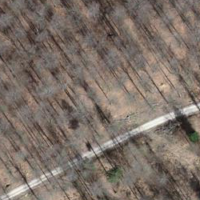
EUNIS habitat code: 44
Species observed at this site:
Certhia brachydactyla
Corvus corone
Cyanistes caeruleus
Turdus philomelos
Troglodytes troglodytes
Pyrrhula pyrrhula
Passer domesticus
Regulus ignicapilla
Fringilla coelebs
Sylvia atricapilla
Turdus merula
Columba palumbus
Poecile palustris
Phylloscopus collybita
Parus major
Erithacus rubecula
Hirundo rustica
Phoenicurus ochruros
Sitta europaea
Certhia familiaris
Regulus regulus
Coccothraustes coccothraustes
Motacilla alba
Periparus ater